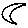
Label: moon